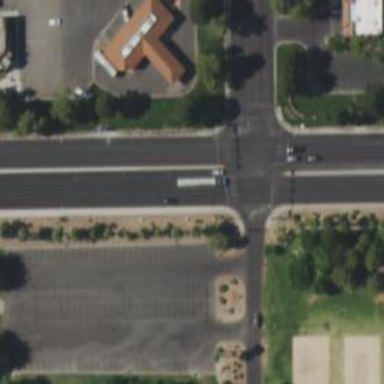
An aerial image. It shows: Solid stop line on the road.